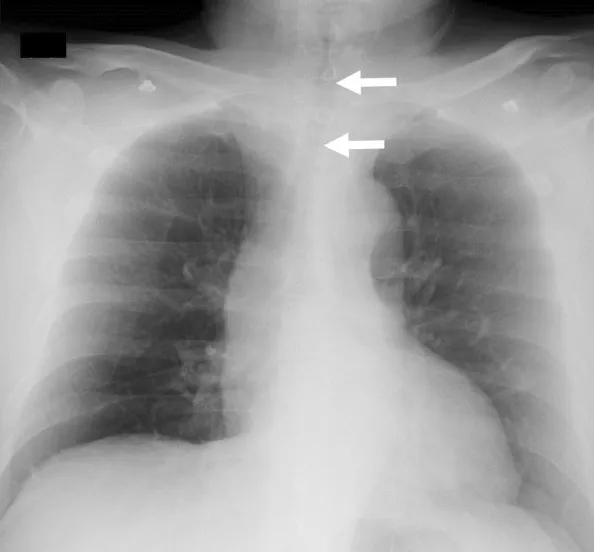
A chest X-ray taken on admission. The chest X-ray image indicated narrowing of the trachea (arrows).
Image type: radiology (x_ray)